Question: I have followed everything from nextjs's examples and i cant find anything wrong...
<URL>

Its like next-sass isnt being used when it goes through a .scss file, im not sure whats happening. If i remove the imports from my SCSS file, the same error is thrown for everything else in the file.
The page is being rendered now, but none of the SCSS is being deployed and my index.TSX is now throwing
> 'boot' is declared but its value is never read.ts(6133)
Next.config.js
'''
const withTypescript = require("@zeit/next-typescript");
const withSass = require("@zeit/next-sass");
module.exports = withTypescript(), withSass();
'''
index.tsx
'''
import * as React from "react";
import * as ReactDOM from "react-dom";
import _ from "lodash";
import boot from "../node_modules/bootstrap/scss/bootstrap.scss"
import the from "../styles/theme_common.scss";
import MasterLayout from "../components/masterLayout.container";
'''
If anyone could help me solve this, this has halted development :(
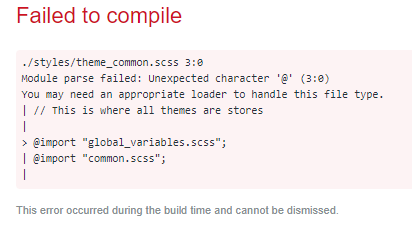
Answer: The problem is how you are exporting multiple modules try this
'''
const withTypescript = require("@zeit/next-typescript");
const withSass = require('@zeit/next-sass')
module.exports = withTypescript(withSass({
cssModules: true
}))
'''
and do 'import "../styles/theme_common.scss";' the same for the rest